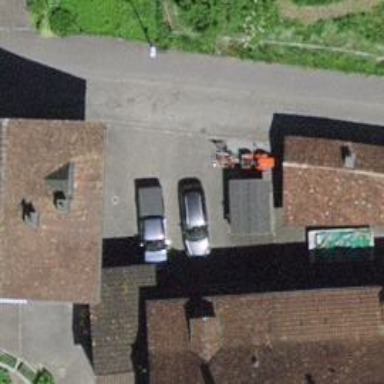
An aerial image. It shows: Farm shop.